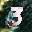
Label: 3